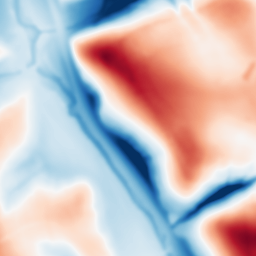
Category: multiscale
Decomposition family: dog_multiscale
Decomposition parameters: sigma_ratio: 1.6
n_scales: 6
base_sigma: 2
Upsampling method: edge_directed
Upsampling parameters: scale: 4
Upsampling scale: 4